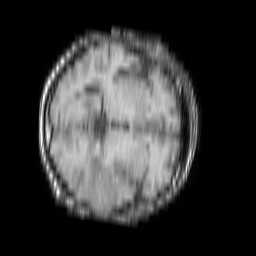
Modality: T1w
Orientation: axial
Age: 79
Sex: male
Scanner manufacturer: philips
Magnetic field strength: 1.5 T
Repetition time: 0.1686 s
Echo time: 0.001854 s